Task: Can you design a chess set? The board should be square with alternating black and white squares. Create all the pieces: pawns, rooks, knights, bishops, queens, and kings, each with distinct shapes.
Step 2780:
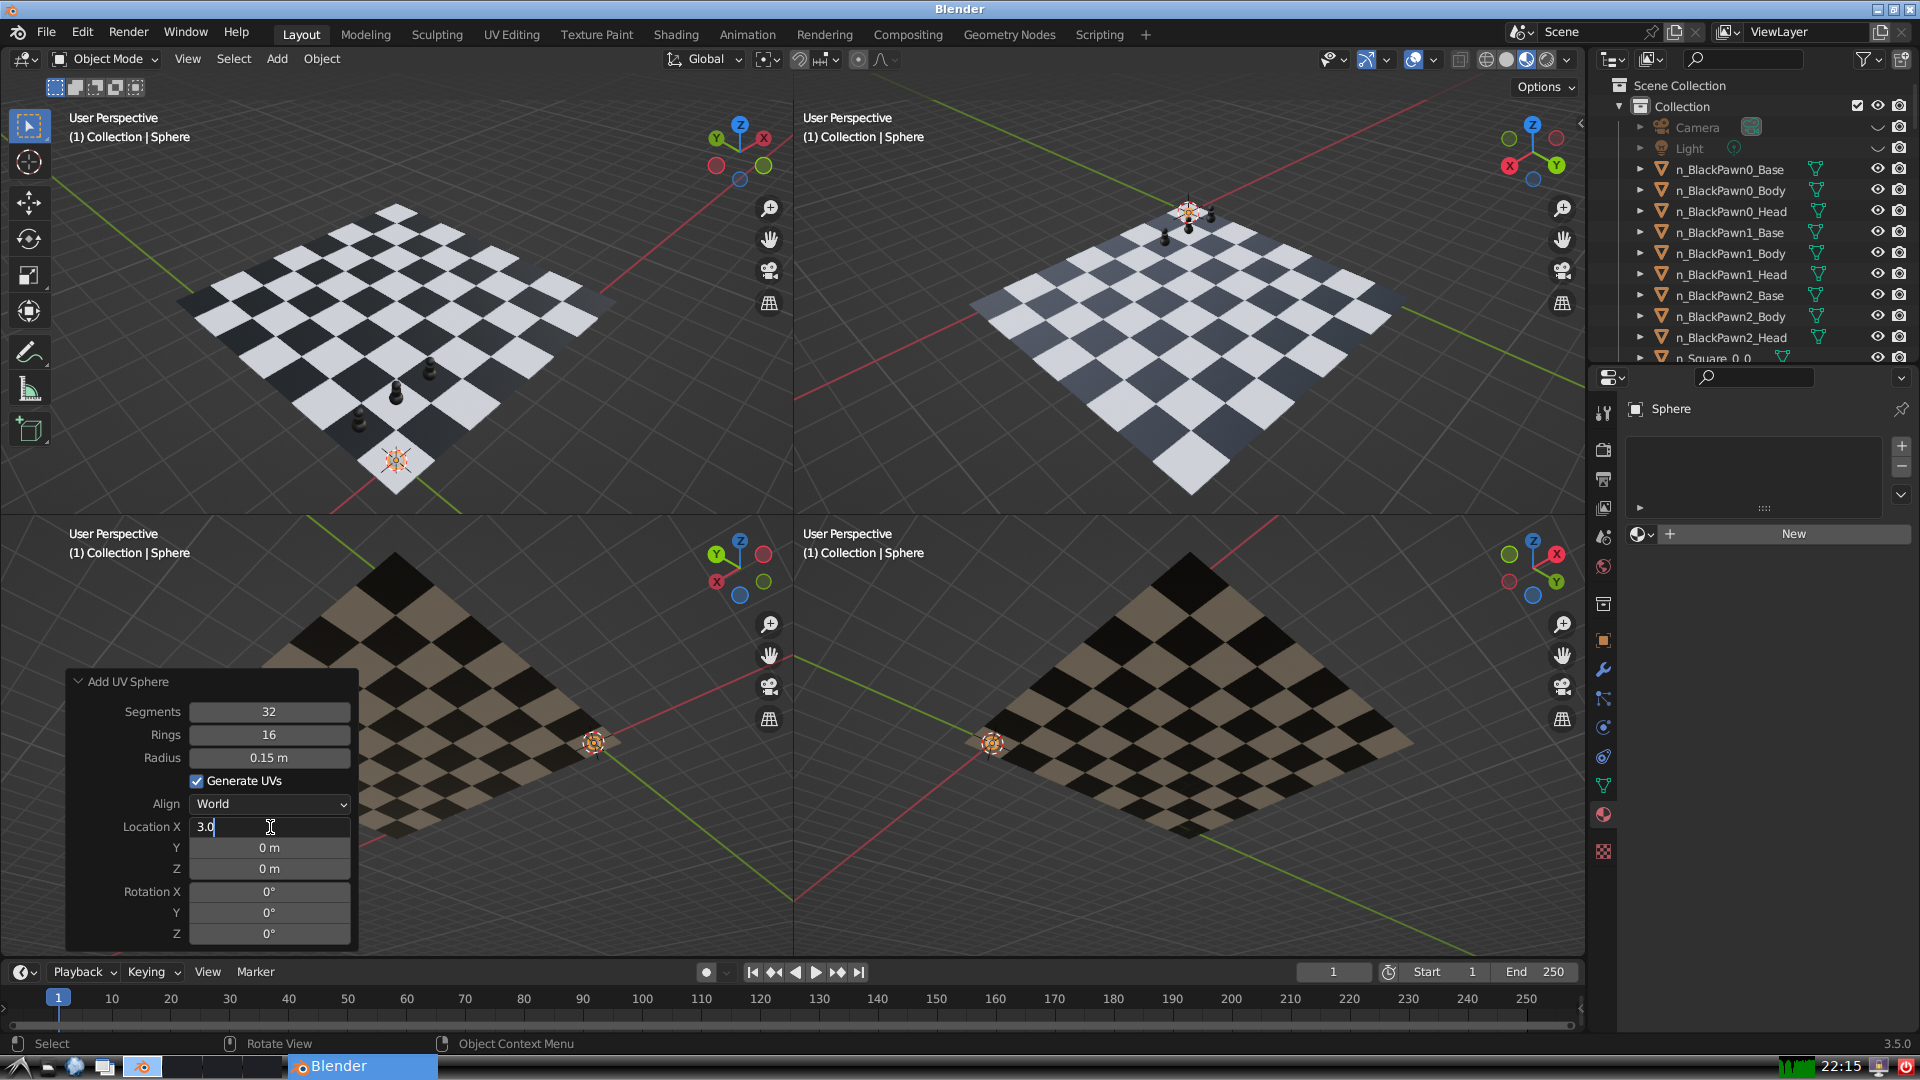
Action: {"key_press": ['Return']}